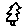
Label: tree